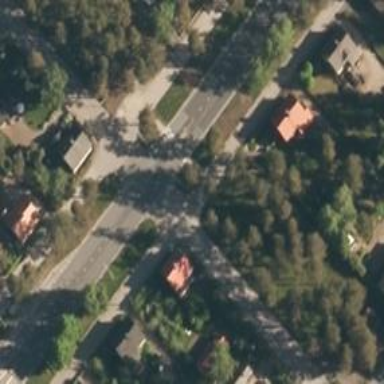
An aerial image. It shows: Road with "give way" sign.